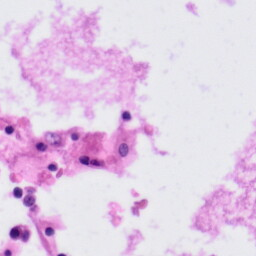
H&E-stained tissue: Tonsil